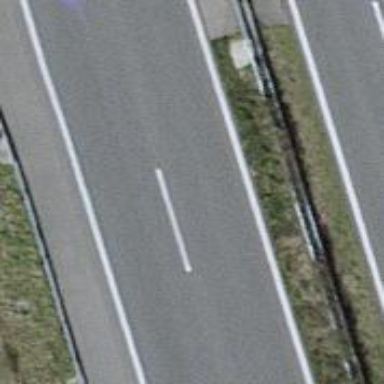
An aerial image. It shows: Motorway bridge.